Question: I where working with a project and I closed because my computer was geting slow. When I tried to open my solution again xcode quitted. So everytime I try to open my project I get this error:

I am not able to open my solution. IS THERE A WAY I CAN RECOVER MY PROJECT!?
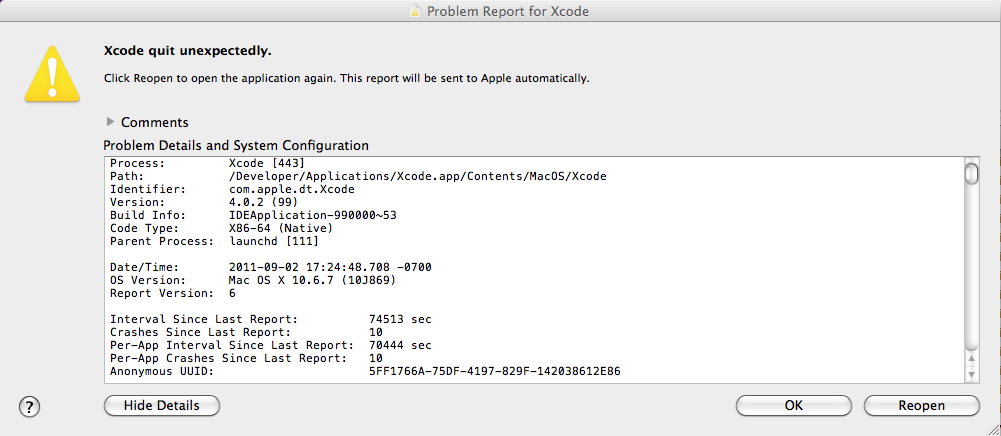
Answer: There are a couple of things you can try, first make sure Xcode is not running ,trash the ~/Library/Cache/ folder contents, and trash the contents of the ~/Library/Developer/Xcode/DerivedData/ folder, if you what to can just find the stuff for your project in ~/Library/Developer/Xcode/DerivedData/ and trash just that. Then restart your computer.
If that doesn't work, rename your faulty projects folder to so method like ' old', create a new project of the same name, and then move all of the source files from ' old' to you new project and add them. Its a bit painful I known but I have had to do this once to get a project working again.